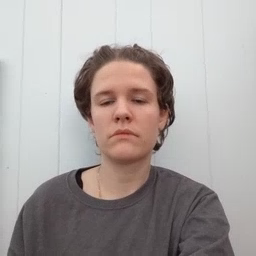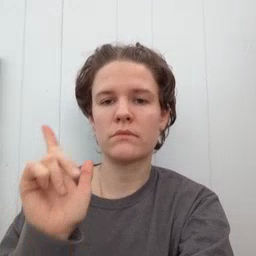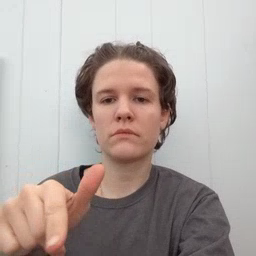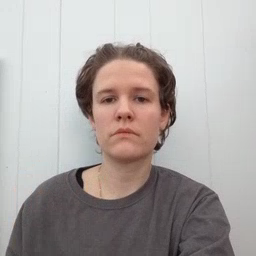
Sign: later